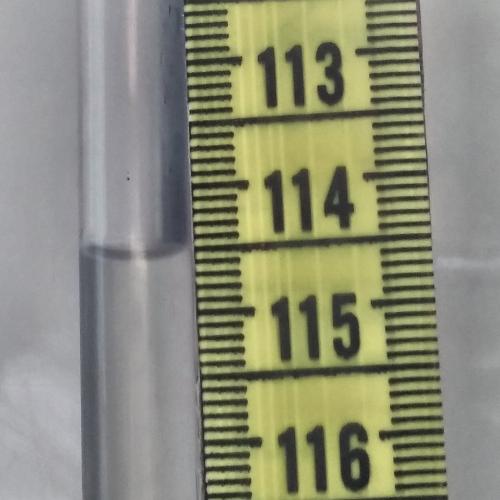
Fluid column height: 114.5 cm